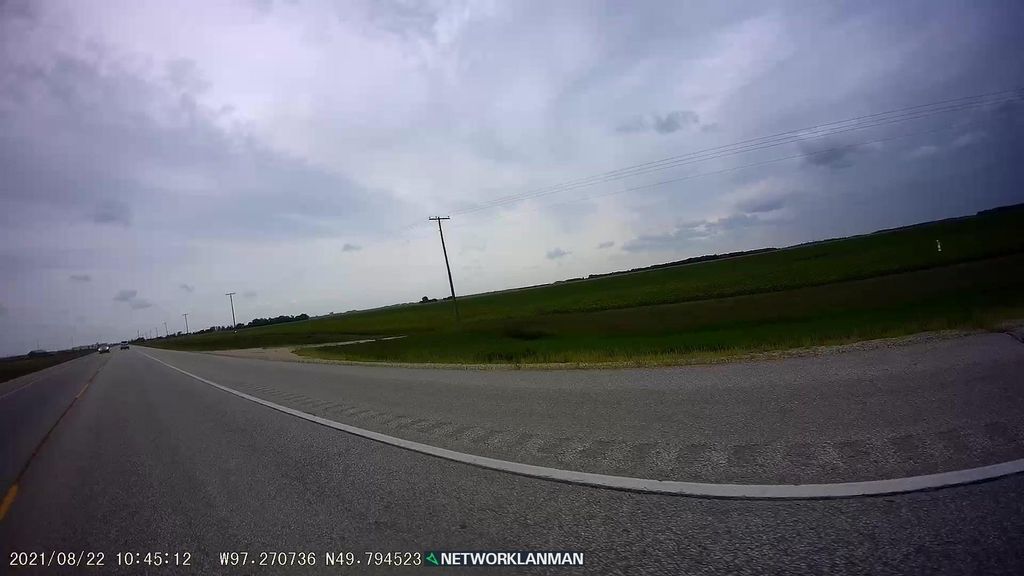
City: winnipeg